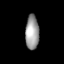
Tissue: lung
Cell type: Endothelial cells
Senescence score: 0.6952
Nuclear area (px): 460
Mean DAPI intensity: 154.863